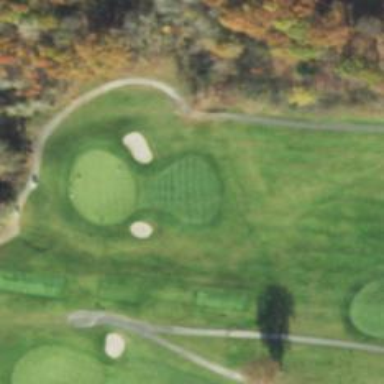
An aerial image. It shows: Golf hole.